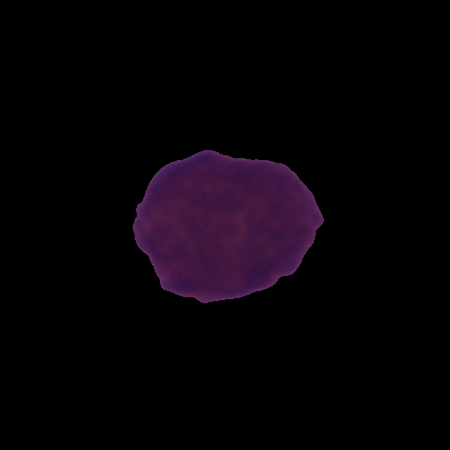
Label: healthy